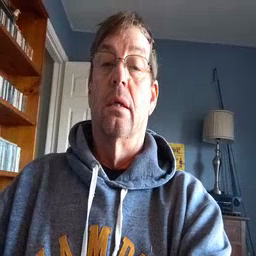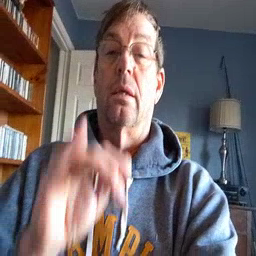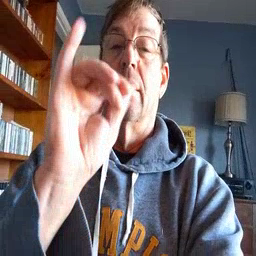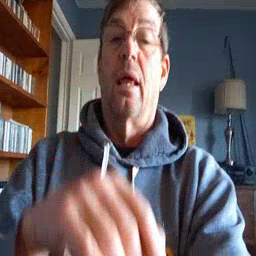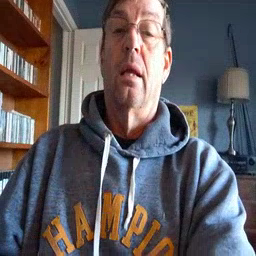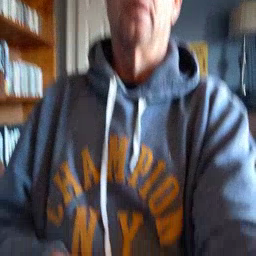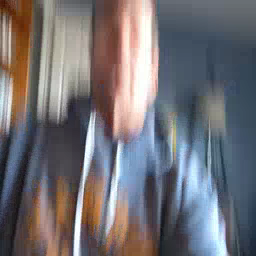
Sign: that